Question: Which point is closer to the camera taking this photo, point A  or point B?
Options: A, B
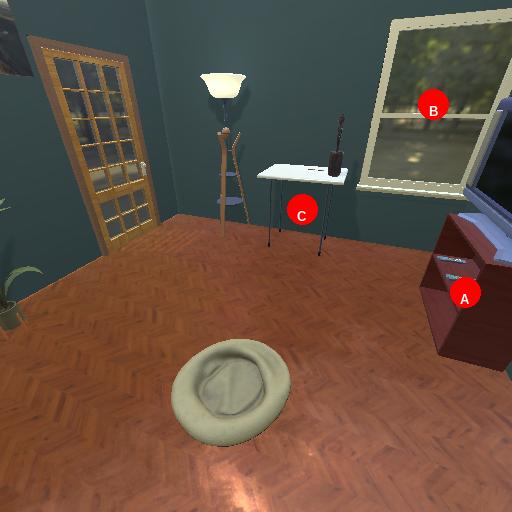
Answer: A